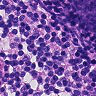
Metastatic tissue present: no